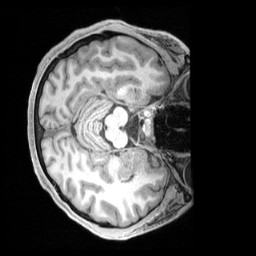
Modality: T1w
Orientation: axial
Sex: male
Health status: ill
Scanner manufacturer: siemens
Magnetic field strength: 3 T
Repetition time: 2.4 s
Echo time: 0.00201 s